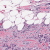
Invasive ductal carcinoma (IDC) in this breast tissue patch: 1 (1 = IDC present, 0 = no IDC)